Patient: sex M, age 52
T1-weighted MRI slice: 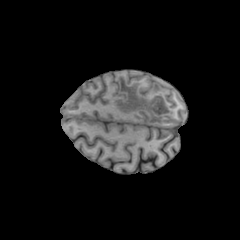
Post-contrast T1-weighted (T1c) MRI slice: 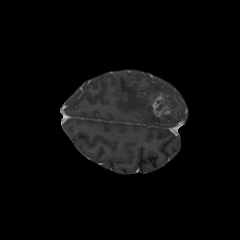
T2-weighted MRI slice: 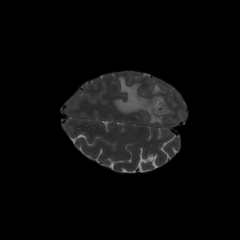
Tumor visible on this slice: yes
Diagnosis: Glioblastoma, IDH-wildtype
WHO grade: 4